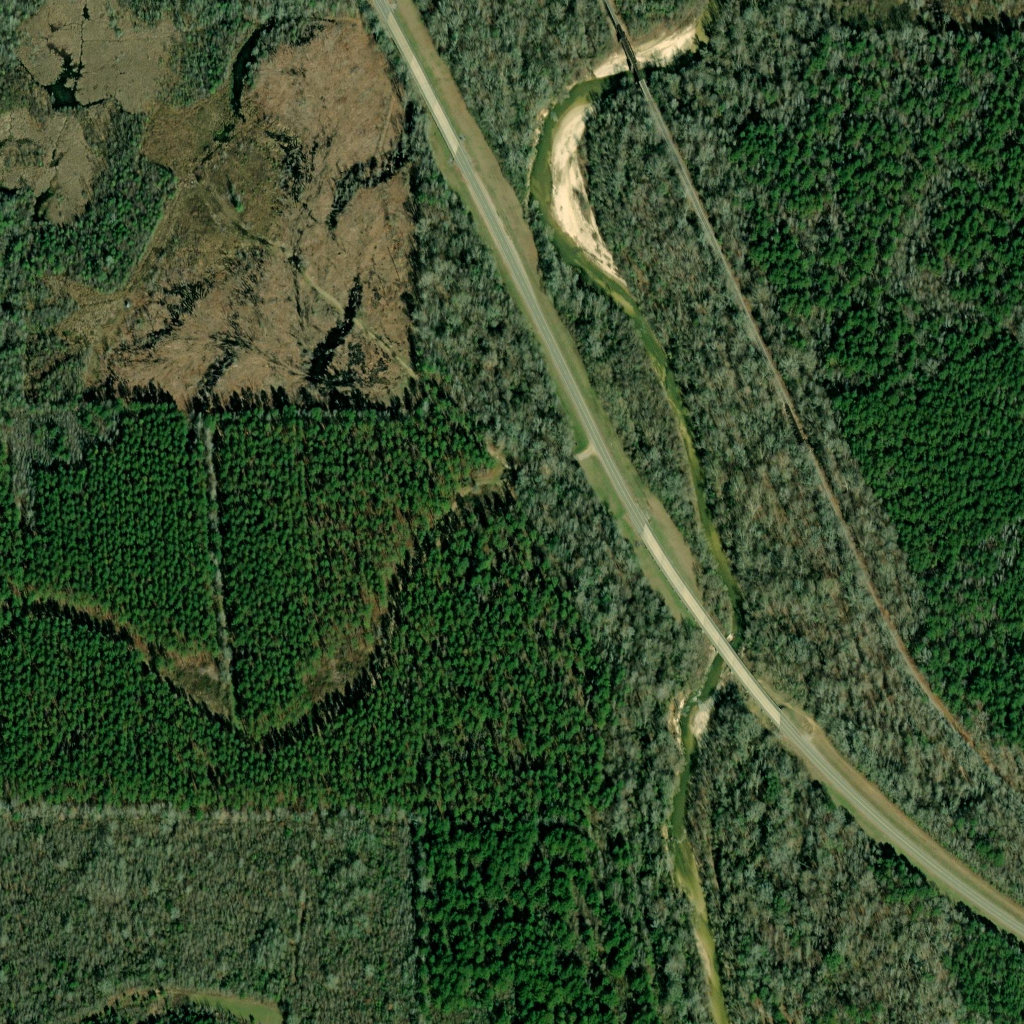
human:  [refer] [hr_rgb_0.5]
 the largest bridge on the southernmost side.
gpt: <box>[[61, 50, 77, 71, 0]]</box>